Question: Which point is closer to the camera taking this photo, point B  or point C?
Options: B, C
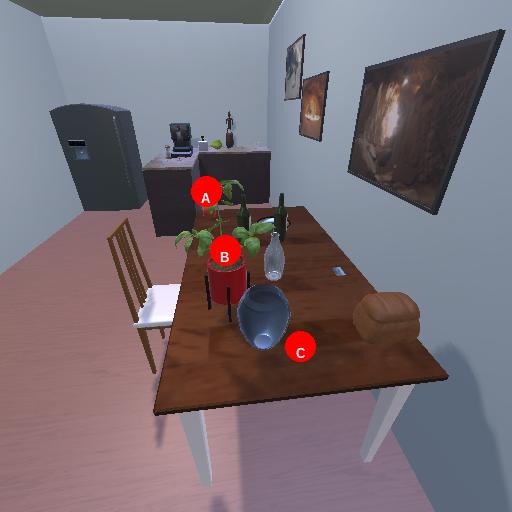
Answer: B